Interaction volume radius: 5 \u00c5
Interaction volume height: 15 \u00c5
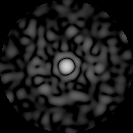
Disorder parameter: 0.8631